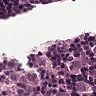
Metastatic tissue present: yes